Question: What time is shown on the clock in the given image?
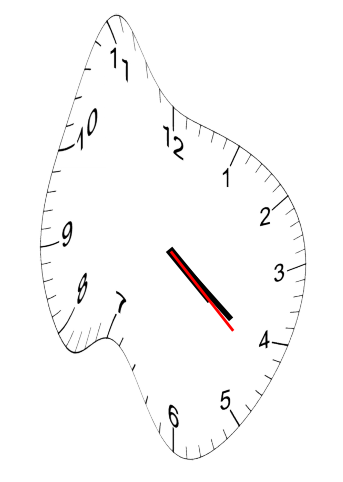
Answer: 04:21:22